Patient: sex M, age 78
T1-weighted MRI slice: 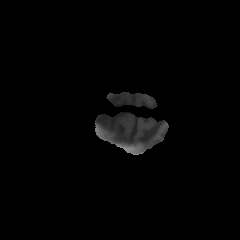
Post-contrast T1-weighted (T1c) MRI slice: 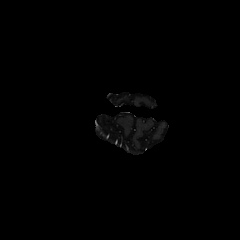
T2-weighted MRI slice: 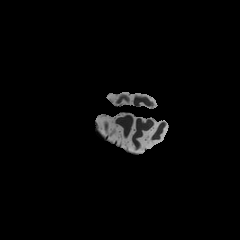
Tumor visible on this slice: no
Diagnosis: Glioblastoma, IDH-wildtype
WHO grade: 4